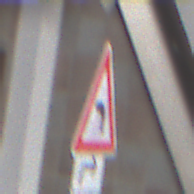
Verkehrszeichen: KurveLinks
Zusatzzeichen unten: RichtungsangabeDurchPfeile5
Umgebung: Roofed, Urban
Tageszeit: MorningAfternoon
Wetter: PartlyCloudy
Licht: Natural
Jahreszeit: NotSpecified
Kontrast: MediumContrast